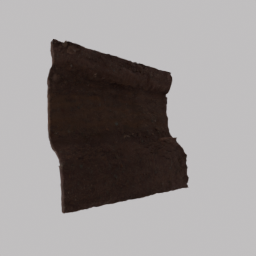
Label: nature